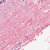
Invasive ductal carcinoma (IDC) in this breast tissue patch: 0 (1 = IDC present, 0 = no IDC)